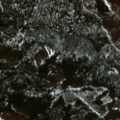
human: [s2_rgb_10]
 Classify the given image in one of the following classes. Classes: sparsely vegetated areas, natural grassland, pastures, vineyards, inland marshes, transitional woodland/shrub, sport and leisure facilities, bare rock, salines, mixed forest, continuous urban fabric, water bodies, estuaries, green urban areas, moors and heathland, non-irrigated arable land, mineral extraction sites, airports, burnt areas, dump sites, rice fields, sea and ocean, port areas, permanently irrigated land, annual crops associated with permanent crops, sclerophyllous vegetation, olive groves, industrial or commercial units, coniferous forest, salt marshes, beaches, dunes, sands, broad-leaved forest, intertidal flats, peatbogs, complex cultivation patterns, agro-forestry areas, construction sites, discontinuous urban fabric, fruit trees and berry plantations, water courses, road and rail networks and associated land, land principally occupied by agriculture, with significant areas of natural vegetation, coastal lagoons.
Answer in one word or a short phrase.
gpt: coniferous forest, transitional woodland/shrub, water bodies